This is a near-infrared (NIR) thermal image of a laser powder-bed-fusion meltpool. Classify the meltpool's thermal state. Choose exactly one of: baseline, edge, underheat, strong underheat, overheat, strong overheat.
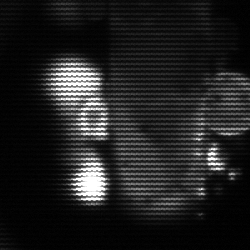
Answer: strong underheat